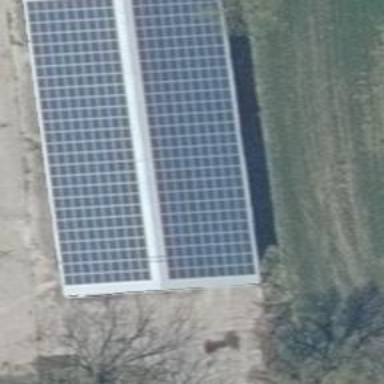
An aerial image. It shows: Solar power generator utilizing photovoltaic technology with solar photovoltaic panels.